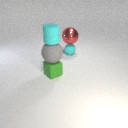
large gray rubber sphere above small green rubber cube